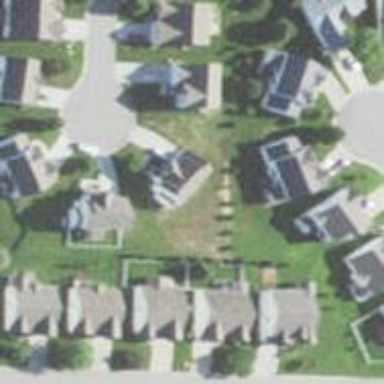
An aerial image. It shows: Neighborhood.